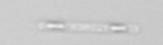
Label: Leptocylindrus